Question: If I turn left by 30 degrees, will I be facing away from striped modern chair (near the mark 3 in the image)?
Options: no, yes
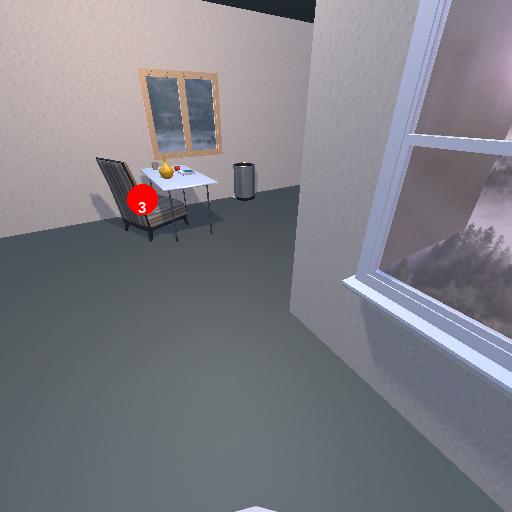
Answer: no